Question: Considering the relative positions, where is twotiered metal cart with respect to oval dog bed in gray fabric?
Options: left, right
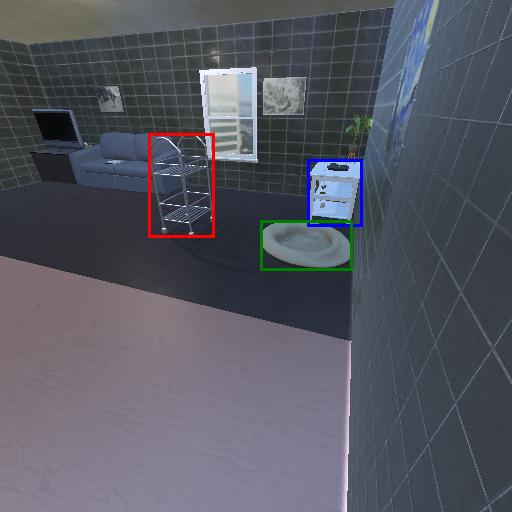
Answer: left